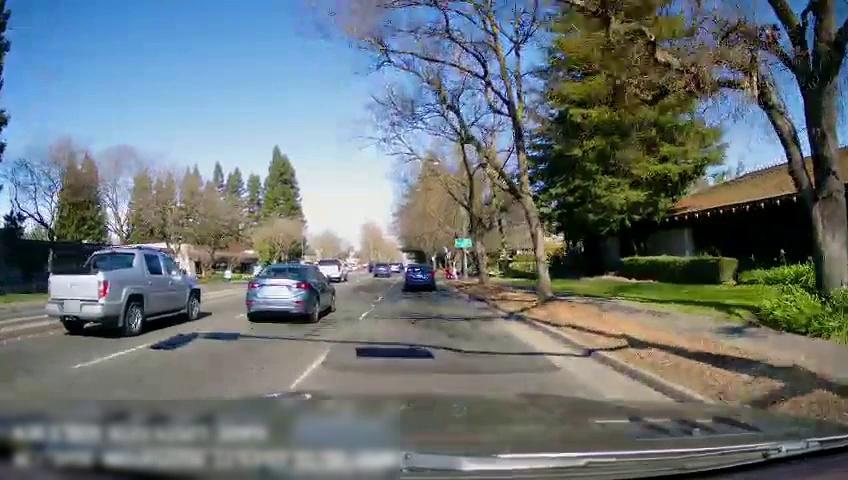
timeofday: Day
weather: Sunny
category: Drivable Space
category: Drivable Space
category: Vehicles | Truck
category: Vehicles | SUV
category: Vehicles | Car
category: Vehicles | Car
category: Vehicles | Truck
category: Vehicles | Car
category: Lanes | Alternate Lane
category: Lanes | Opposite Lane
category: Lanes | Current Lane
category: Traffic | Signs